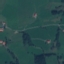
Land use / land cover class: Pasture